Question: I've started to learn C and just learned that strings are just arrays of chars.
I wanted to see values are in the strings at every given moment so I set a breakpoint in vscode, stepped through the execution, and looked at all the values.
'''
int main()
{
char a[4] = "foo";
char b[4] = "bar";
return 0;
}
'''
I saw that before initializing the 'a[]' array, there are already values in memory.
.
My question is, what are those values? Why are they there? What do they represent?
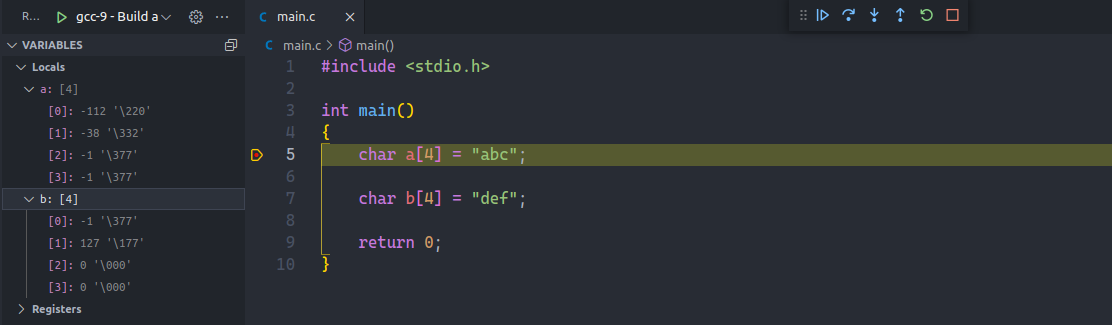
Answer: When defining a value, it takes a part of memory that could have contained other numbers. It's basically those numbers being shown in your debug tab.